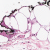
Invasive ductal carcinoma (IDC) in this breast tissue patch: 0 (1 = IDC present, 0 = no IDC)